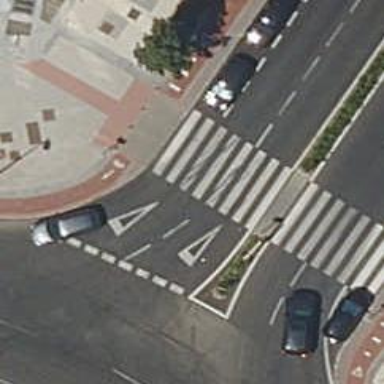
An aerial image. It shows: Uncontrolled zebra crossing on the road.